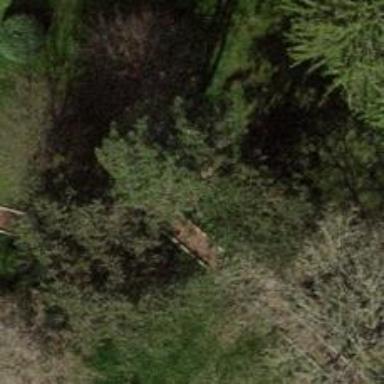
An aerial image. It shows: Evergreen needle-leaved tree.